RGB frame:
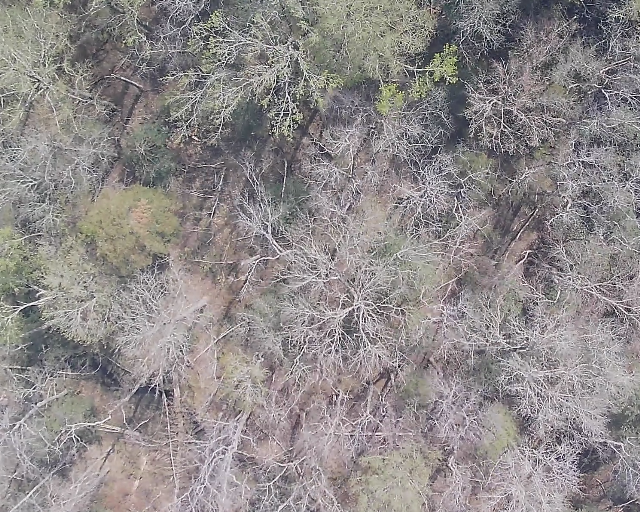
Thermal frame:
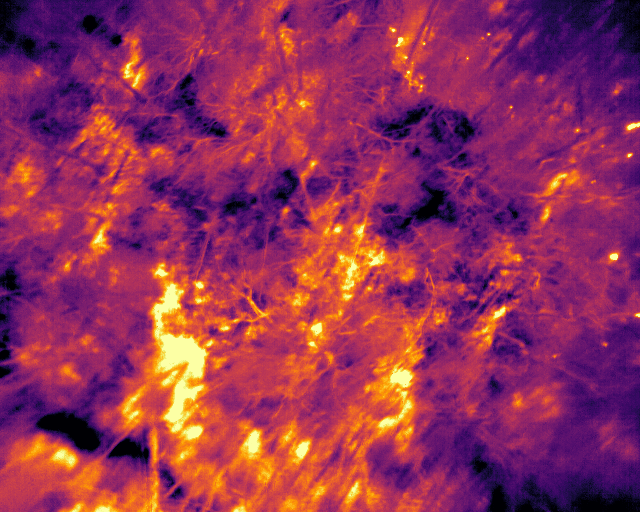
Captured: 2026-02-26 03:42:25
Pixels at or above 80 °C: 0 (fraction of frame: 0)